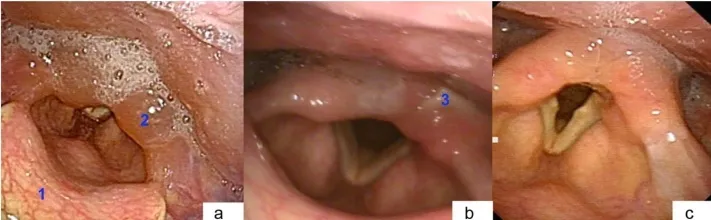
Images adapted from (2) with permission. (Patient presented in this case report did not have endoscopic evaluation. ) Views from flexible laryngoscopy in 81 year old male following ingestion of microwaved meat stew. Image a: Initial examination following thermal contact burn. 1 = normal epiglottis anteriorly. 2 = mucosal oedema of arytenoids with pooling of saliva posteriorly. Image b: Four days post-injury. 3 = White plaques of healing mucosa in arytenoid region. Image c: Healed mucosa at one week follow up.
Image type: endoscopy (gi_endoscopy)